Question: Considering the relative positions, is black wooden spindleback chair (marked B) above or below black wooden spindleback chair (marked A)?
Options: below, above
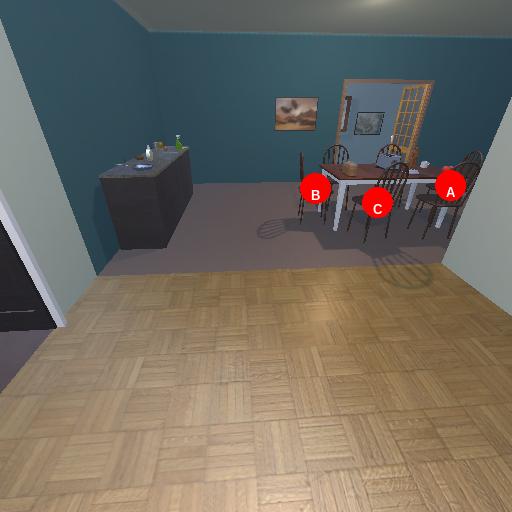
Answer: below